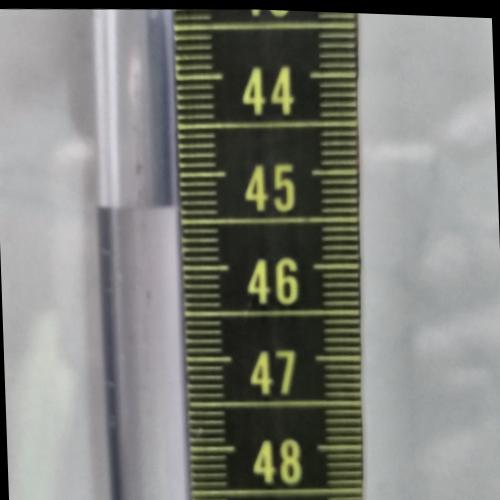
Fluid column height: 45.3 cm